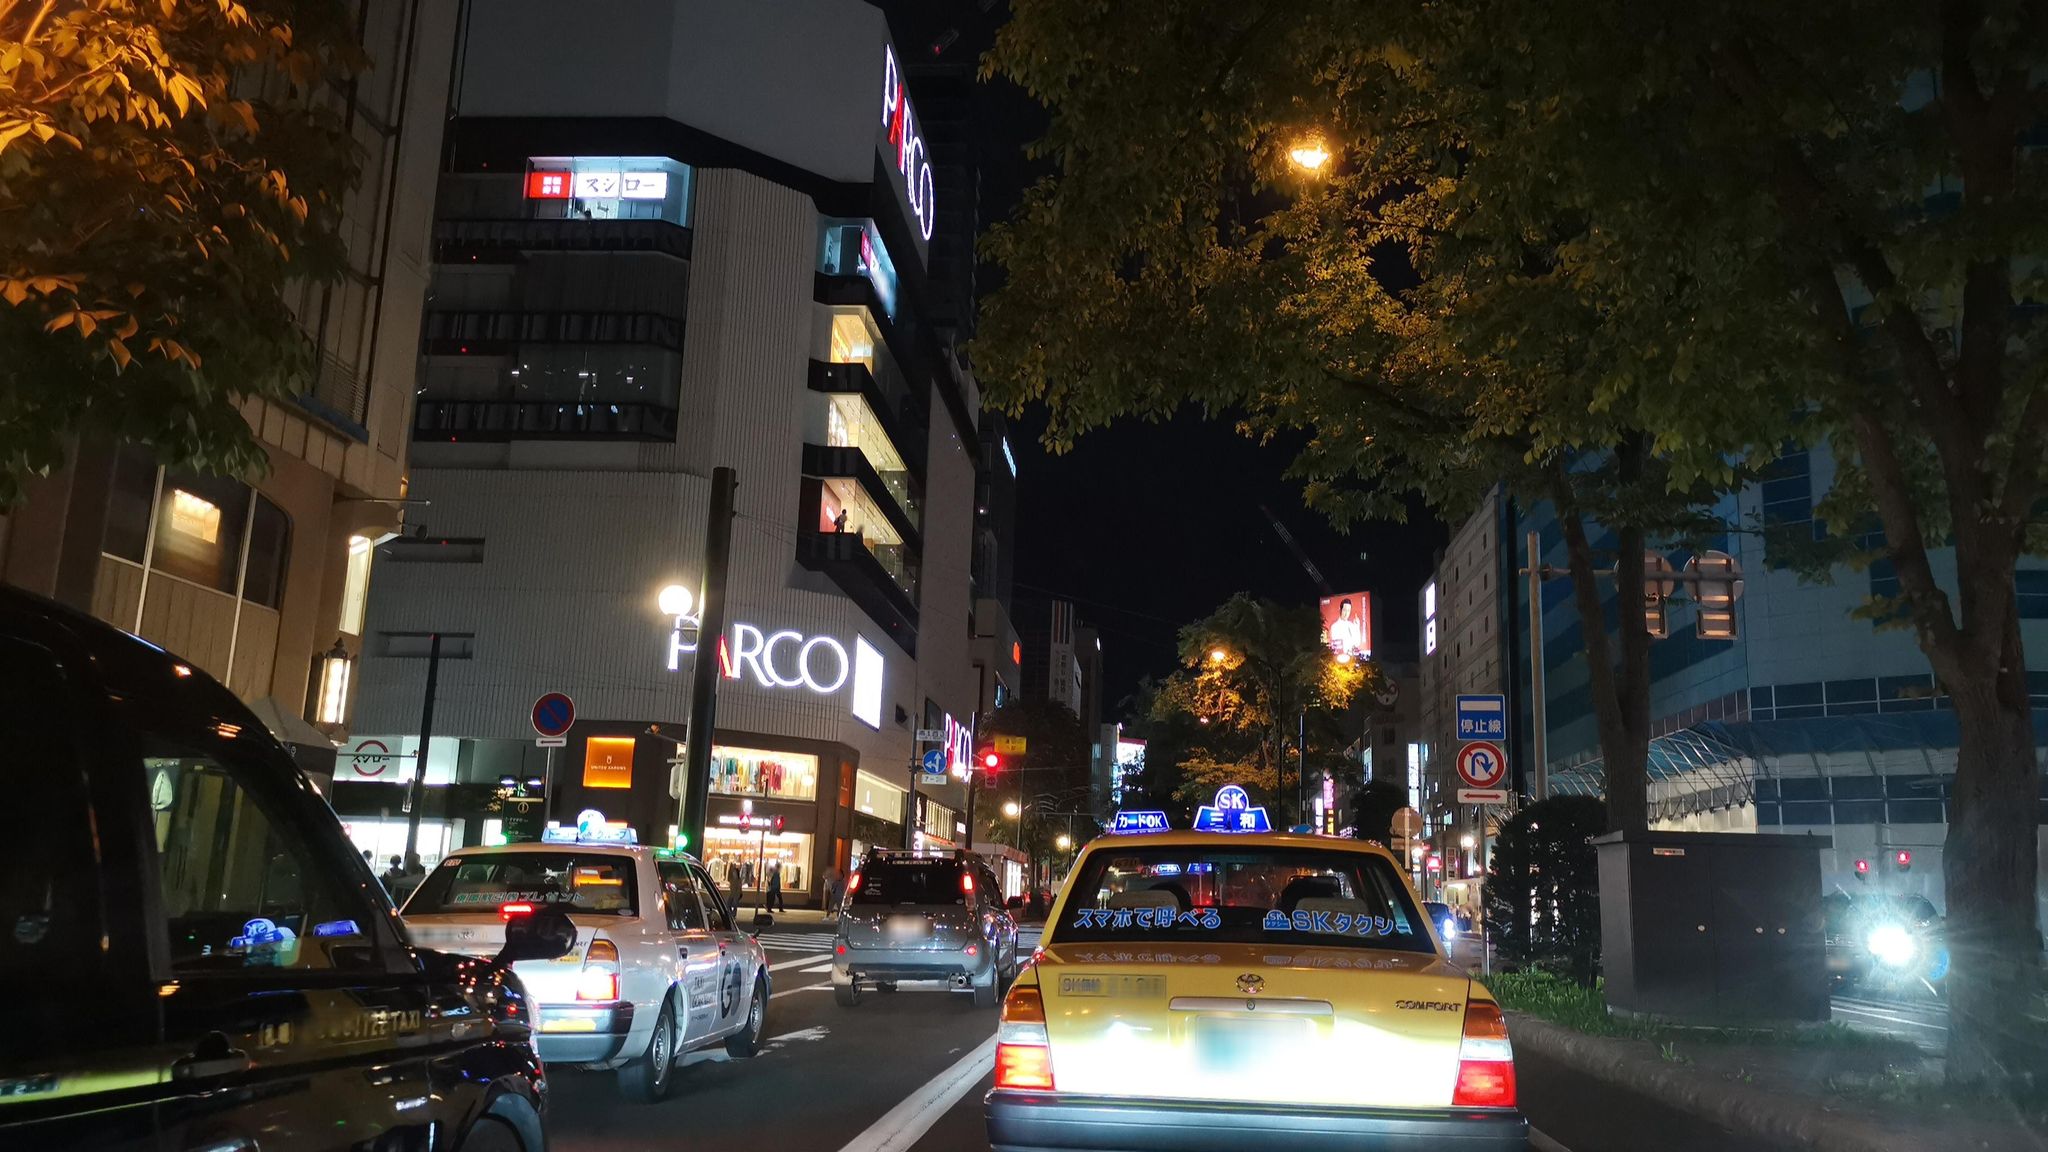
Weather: clear
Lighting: night
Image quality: good
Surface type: driving surface
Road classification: trunk
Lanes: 2
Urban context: urban centre
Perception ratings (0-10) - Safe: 2.73, Lively: 9.18, Beautiful: 6.32, Boring: 1.05, Depressing: 3.55, Wealthy: 4.27